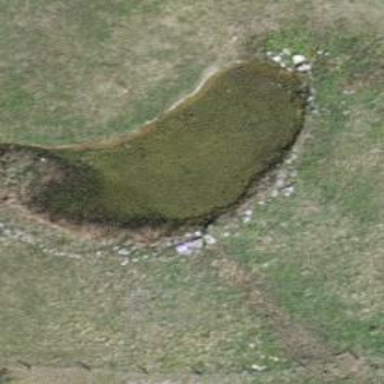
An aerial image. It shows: Pond with natural water.